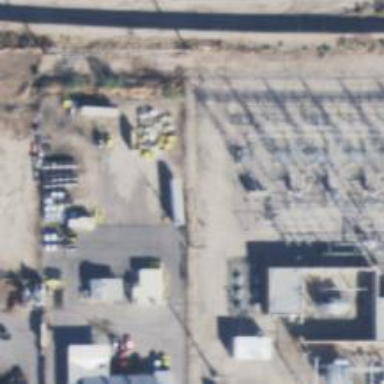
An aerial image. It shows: Switch for power supply.